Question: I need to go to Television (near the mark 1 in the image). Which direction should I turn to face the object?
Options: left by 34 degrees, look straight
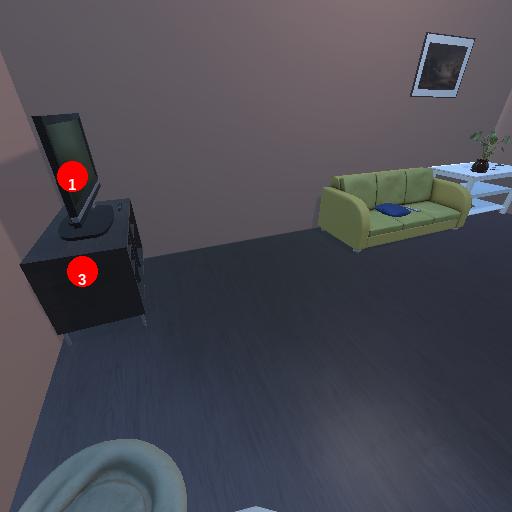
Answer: left by 34 degrees